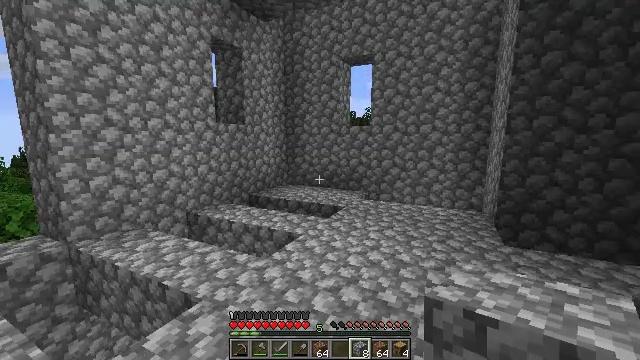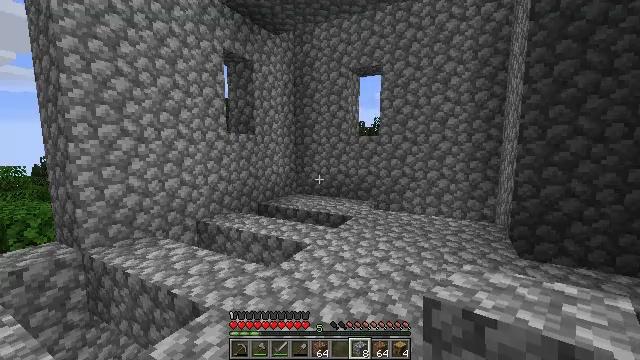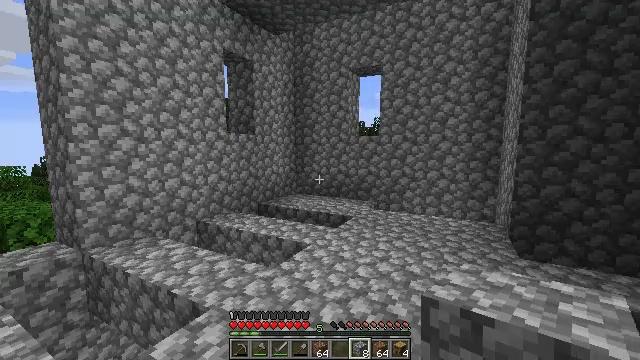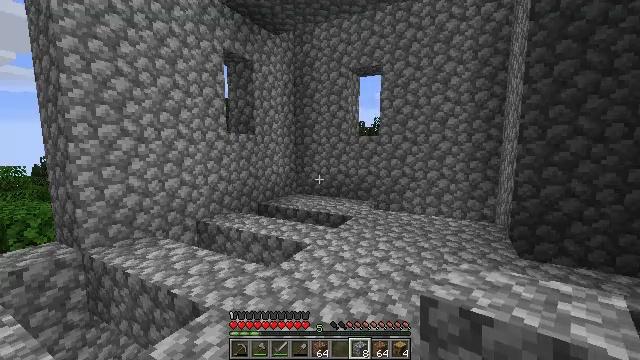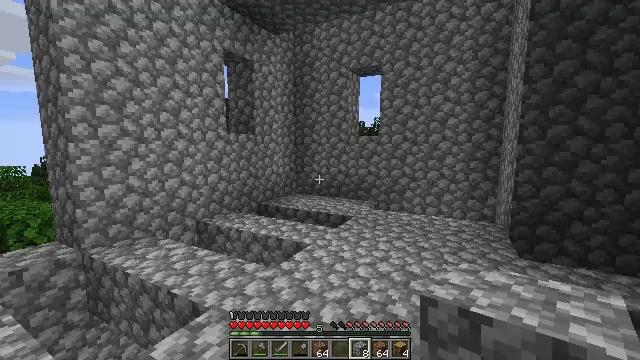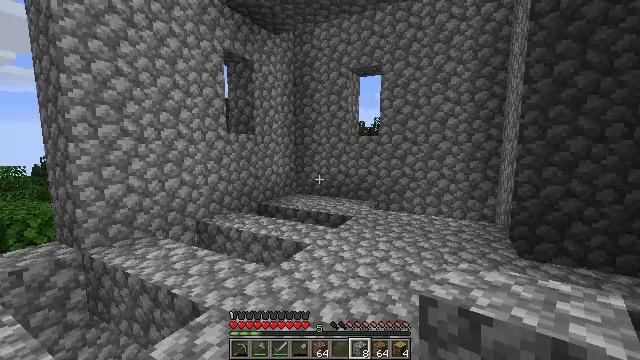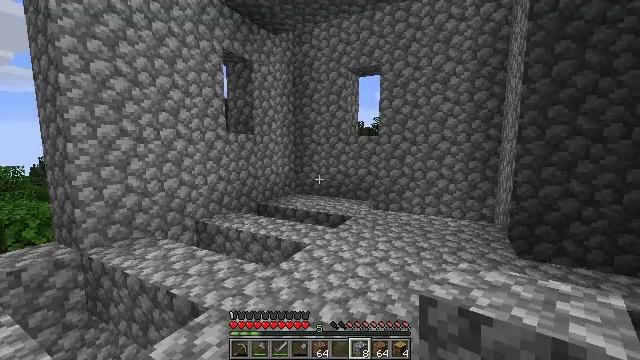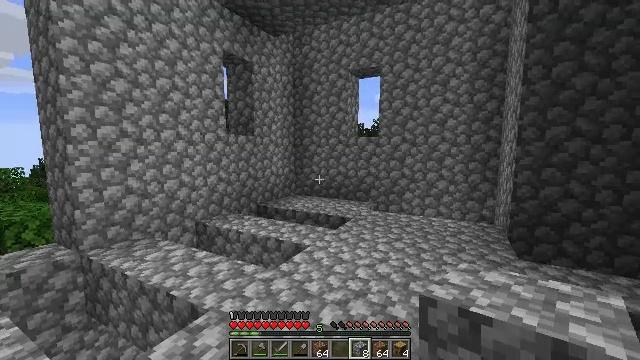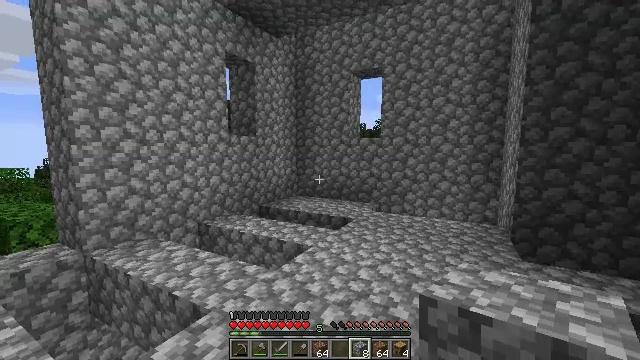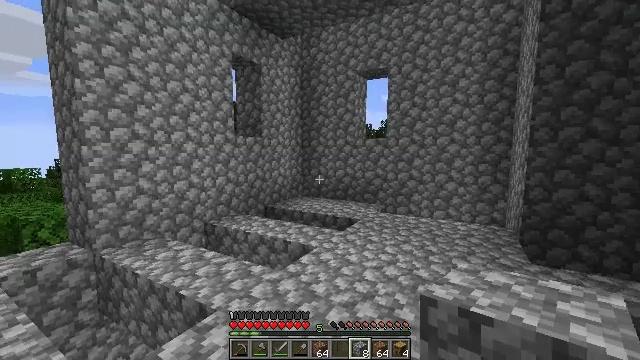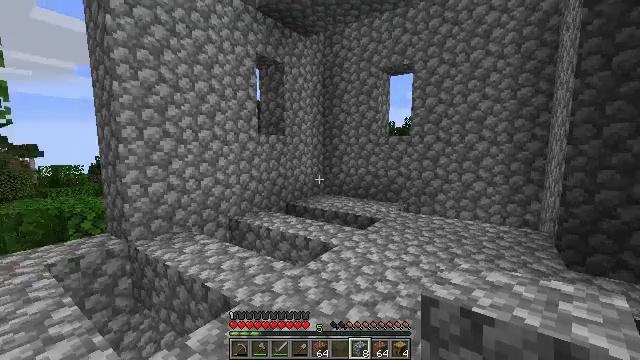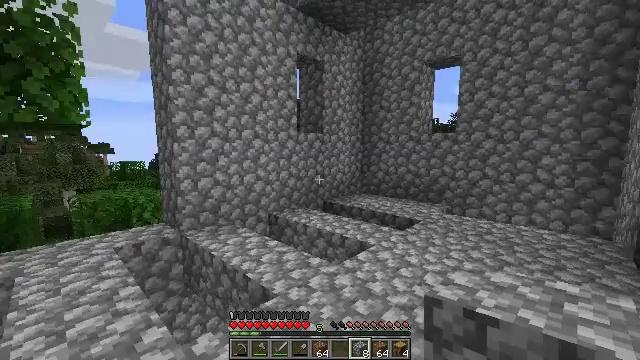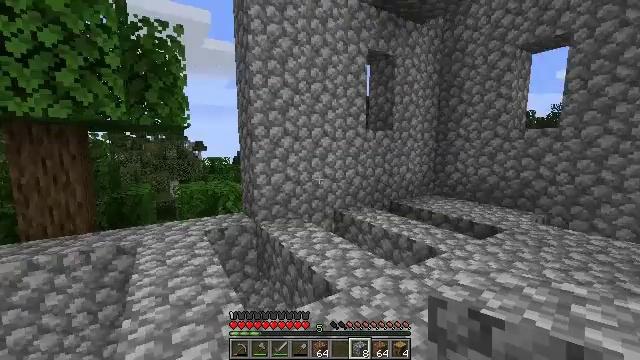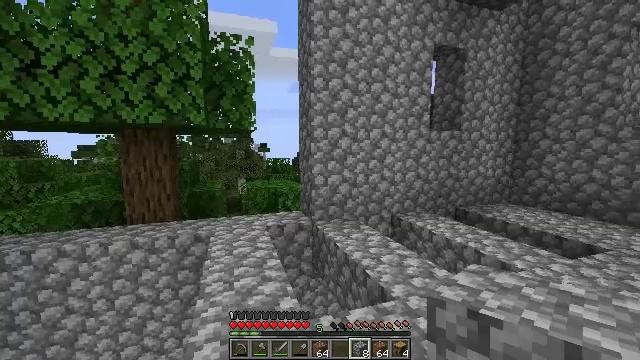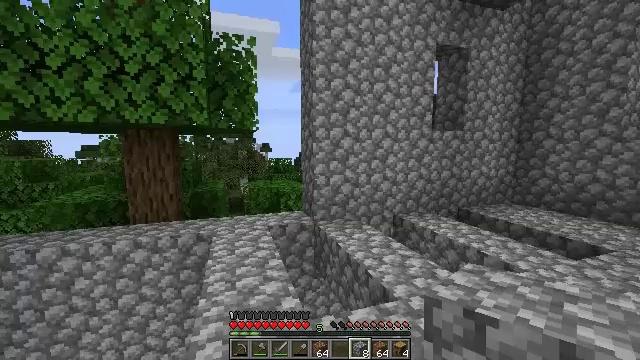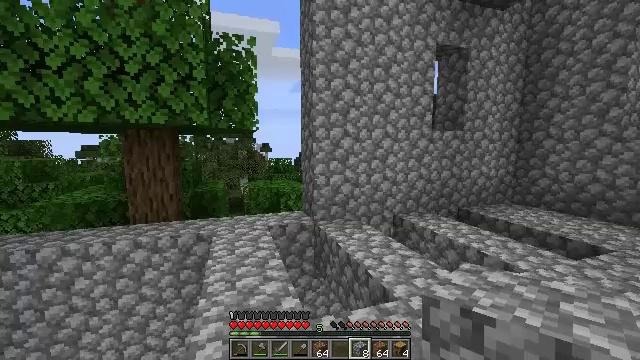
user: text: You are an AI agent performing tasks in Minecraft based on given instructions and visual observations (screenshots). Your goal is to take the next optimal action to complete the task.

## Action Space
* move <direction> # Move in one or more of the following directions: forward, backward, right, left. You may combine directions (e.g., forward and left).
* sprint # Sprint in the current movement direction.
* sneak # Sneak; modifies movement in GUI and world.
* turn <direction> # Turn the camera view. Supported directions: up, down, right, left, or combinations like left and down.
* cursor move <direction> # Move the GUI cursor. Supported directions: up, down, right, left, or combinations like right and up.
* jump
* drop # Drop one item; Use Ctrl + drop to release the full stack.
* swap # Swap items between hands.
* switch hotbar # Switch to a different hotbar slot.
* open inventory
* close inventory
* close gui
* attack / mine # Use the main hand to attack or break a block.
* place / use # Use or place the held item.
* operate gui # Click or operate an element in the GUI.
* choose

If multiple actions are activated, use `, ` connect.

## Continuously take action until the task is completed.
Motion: motion action
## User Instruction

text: Mine oak leaves.
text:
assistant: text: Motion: turn left and up
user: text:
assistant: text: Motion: no_op
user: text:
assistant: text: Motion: no_op
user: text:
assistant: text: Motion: no_op
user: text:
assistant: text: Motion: no_op
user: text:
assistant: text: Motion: no_op
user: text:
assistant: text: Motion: no_op
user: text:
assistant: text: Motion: no_op
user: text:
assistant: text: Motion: turn left
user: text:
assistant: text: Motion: turn left
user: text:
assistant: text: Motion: turn left
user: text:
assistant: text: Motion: turn left
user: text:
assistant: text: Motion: turn left
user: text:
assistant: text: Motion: no_op
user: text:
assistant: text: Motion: no_op
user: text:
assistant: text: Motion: no_op
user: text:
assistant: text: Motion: no_op
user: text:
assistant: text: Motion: no_op
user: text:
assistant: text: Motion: no_op
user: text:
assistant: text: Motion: no_op
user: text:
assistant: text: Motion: turn left and down
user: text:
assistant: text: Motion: turn left and down
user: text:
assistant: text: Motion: turn left and down
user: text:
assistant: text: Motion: turn left and down
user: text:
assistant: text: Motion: turn left and down
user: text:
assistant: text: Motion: turn left and down
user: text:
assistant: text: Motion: no_op
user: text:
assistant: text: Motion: no_op
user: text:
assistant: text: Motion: no_op
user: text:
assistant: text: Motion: no_op